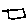
Label: square